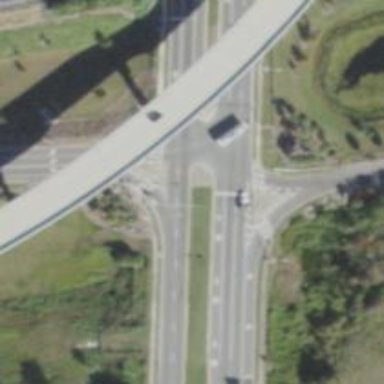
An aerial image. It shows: Diamond junction on motorway link.